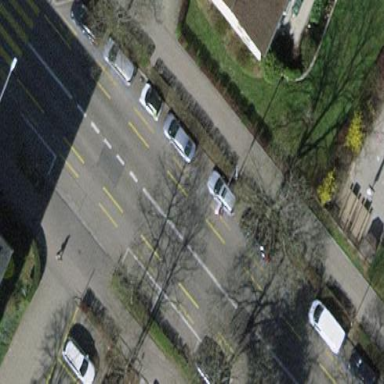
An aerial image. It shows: Parking lane.